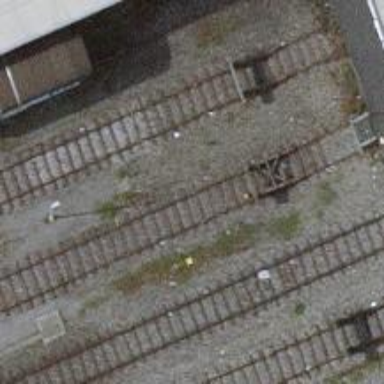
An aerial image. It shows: Railway buffer stop.